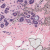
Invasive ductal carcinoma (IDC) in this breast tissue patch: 0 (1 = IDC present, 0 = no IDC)